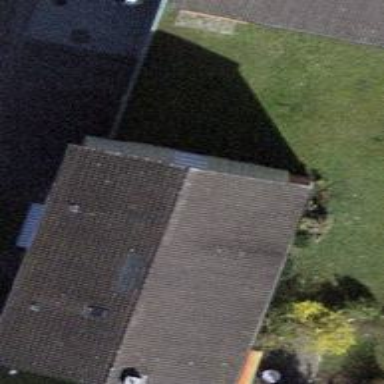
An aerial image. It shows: Building with tile roof.